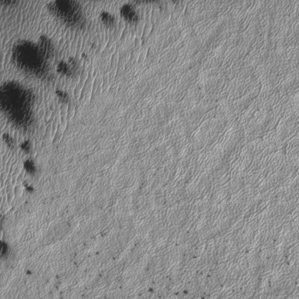
Label: frost